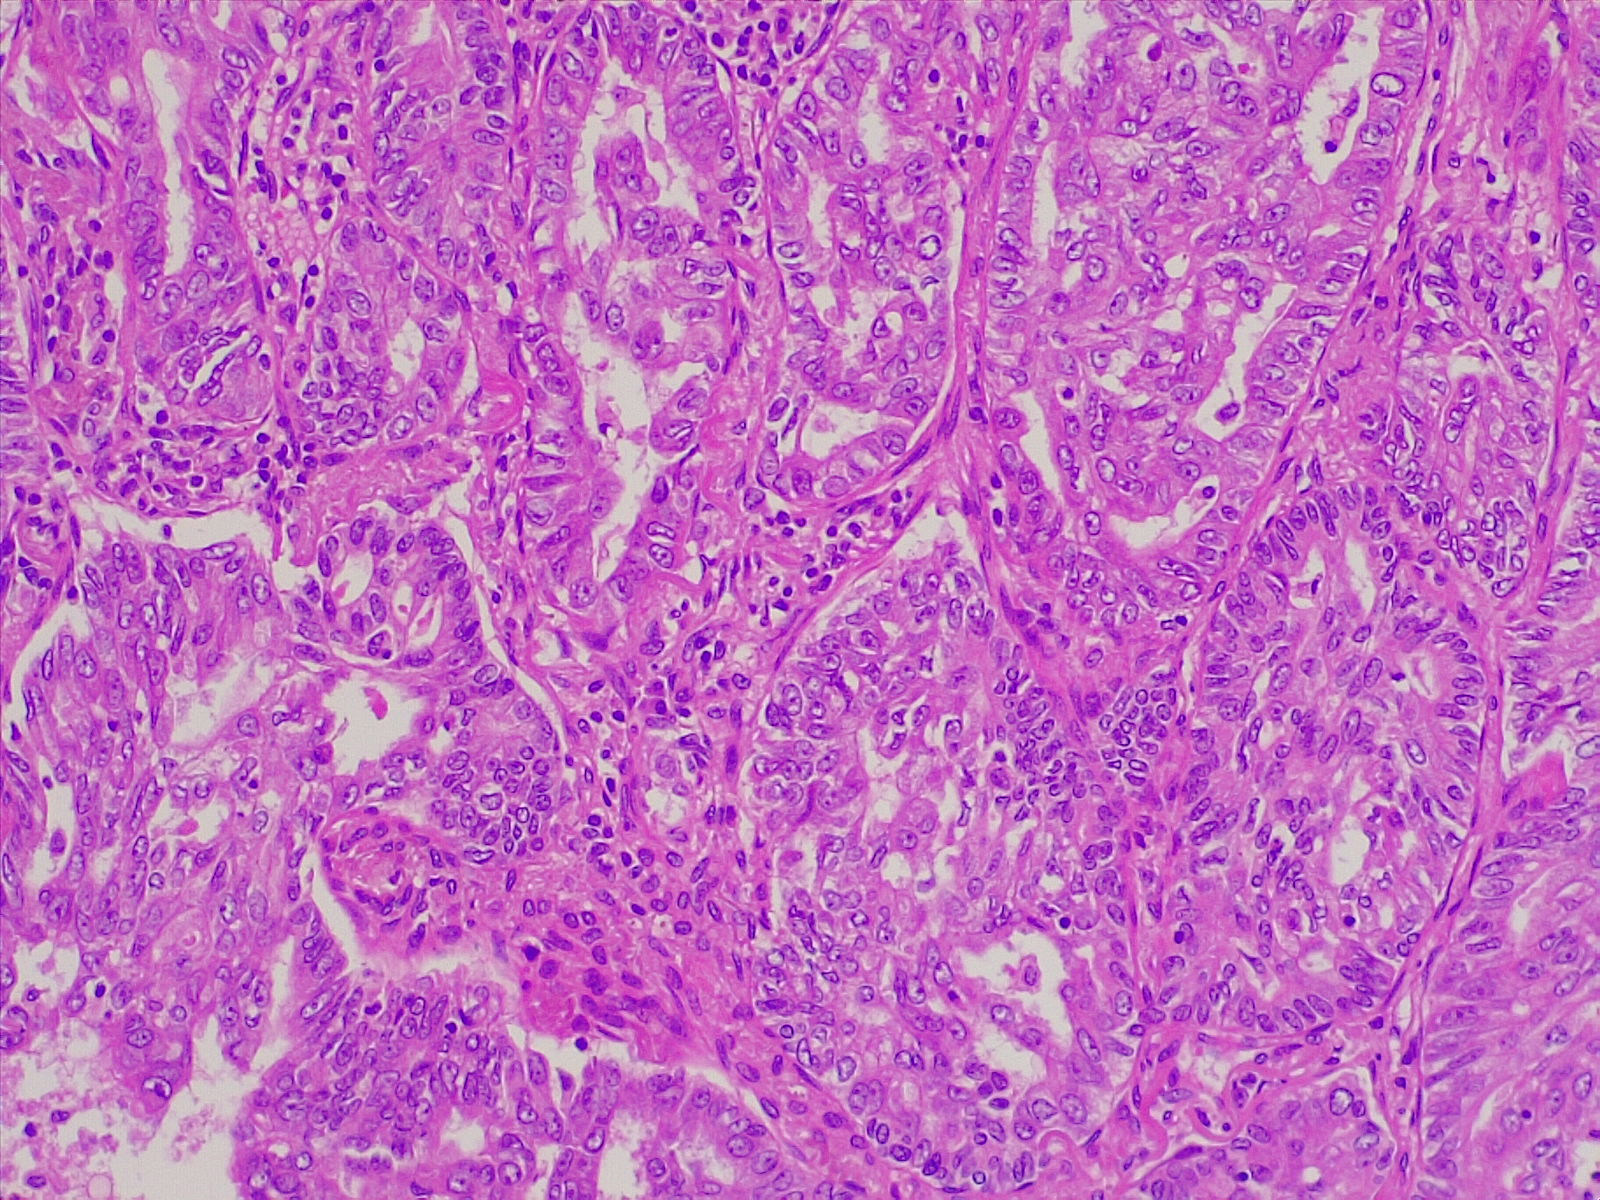
Label: lung adenocarcinoma, moderately differentiated